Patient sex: M
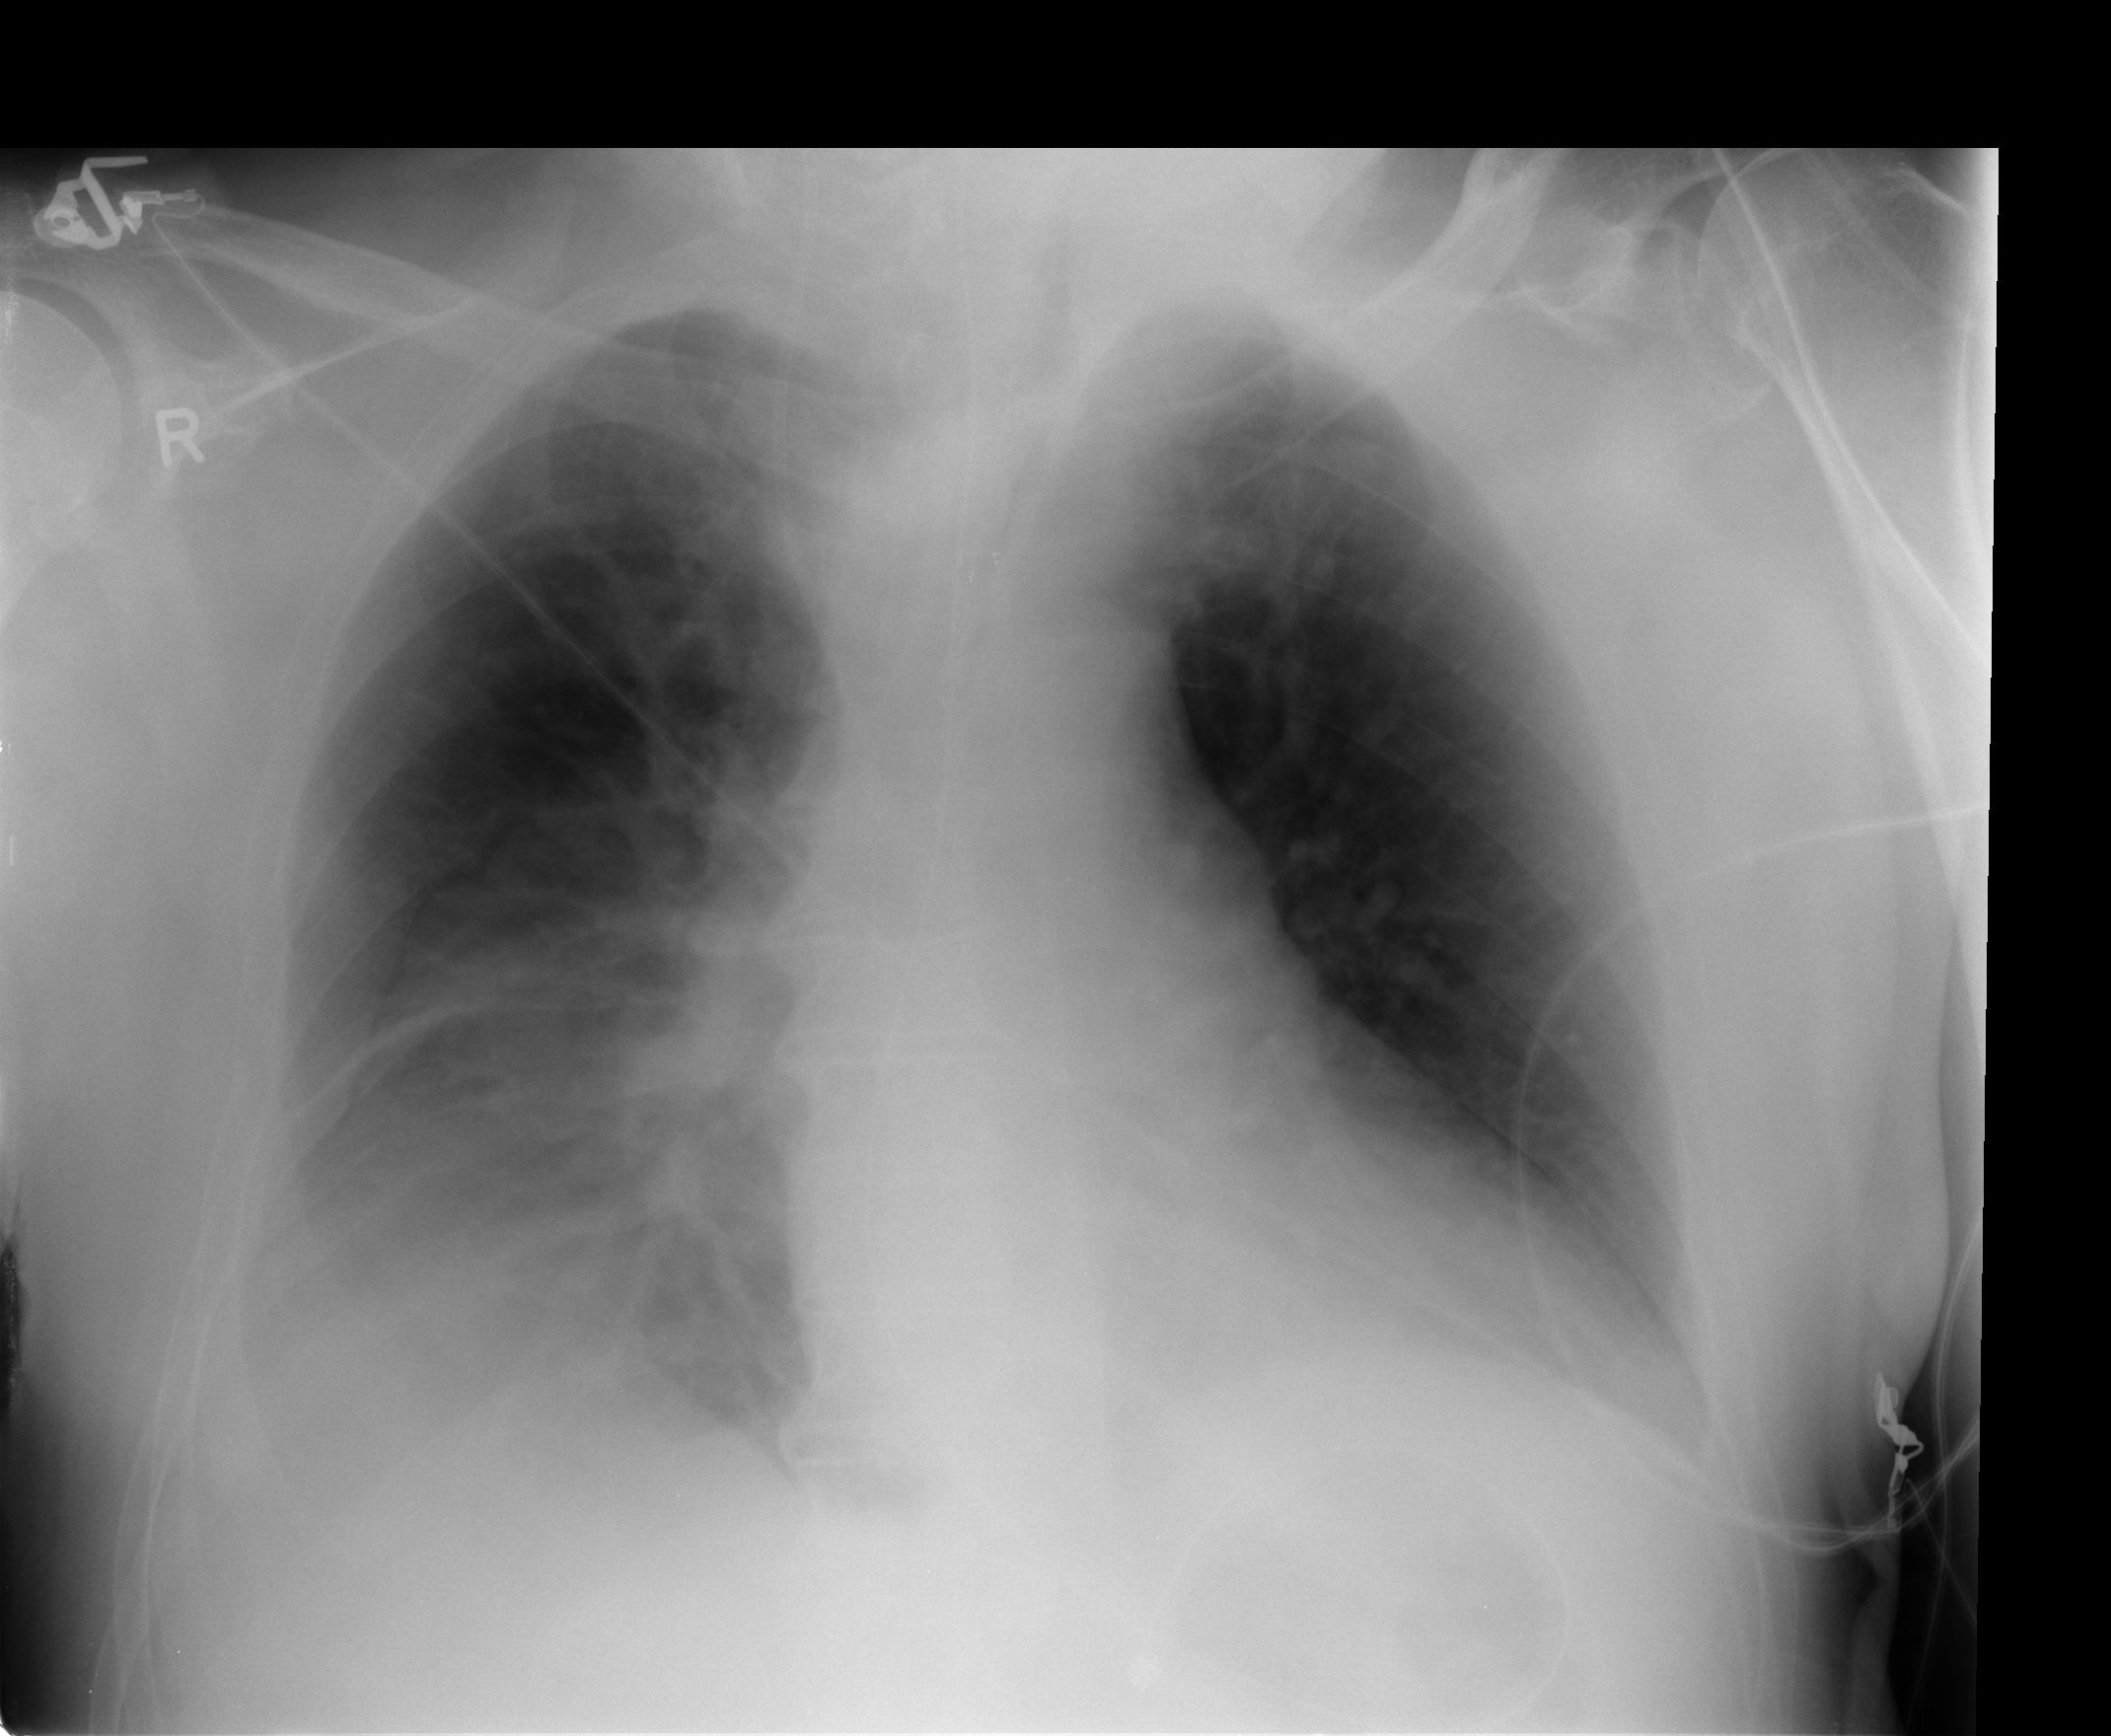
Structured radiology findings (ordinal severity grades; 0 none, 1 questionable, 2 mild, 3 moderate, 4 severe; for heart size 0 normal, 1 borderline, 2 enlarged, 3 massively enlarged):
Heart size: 0
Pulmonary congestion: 0
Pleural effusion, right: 2
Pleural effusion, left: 1
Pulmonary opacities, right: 0
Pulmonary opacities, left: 0
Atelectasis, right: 2
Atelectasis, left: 0